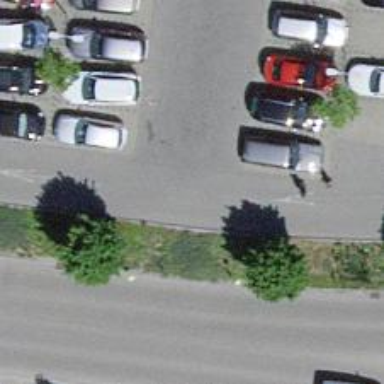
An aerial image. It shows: Parking aisle designated as service road.